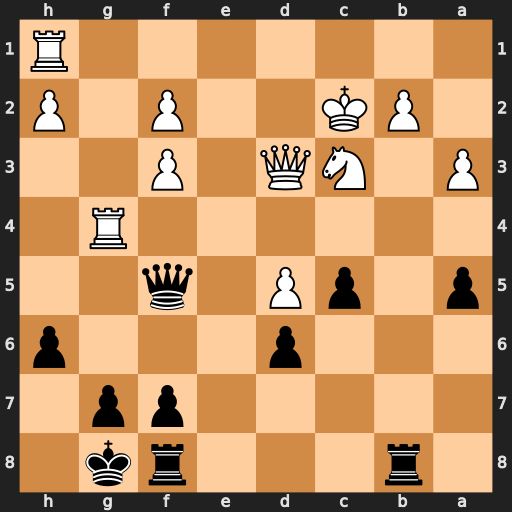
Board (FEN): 1r3rk1/5pp1/3p3p/p1pP1q2/6R1/P1NQ1P2/1PK2P1P/7R
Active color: b
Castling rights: -
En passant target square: -
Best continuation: Rxb2+ Kxb2 Qxd3